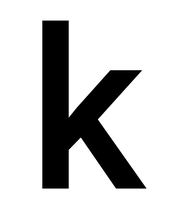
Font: Roboto_Medium